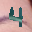
Label: 4